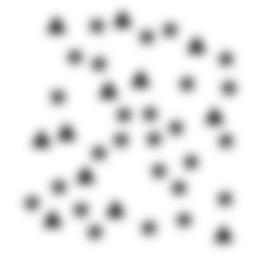
Squares: 0
Triangles: 12
Stars: 26
Total shapes: 38